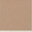
Piece: xx